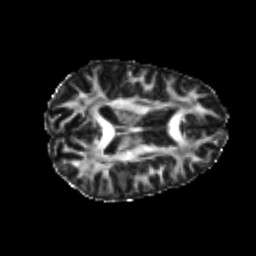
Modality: FA
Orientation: axial
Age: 20
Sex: female
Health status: healthy
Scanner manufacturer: philips
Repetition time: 7.385 s
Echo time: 0.08599 s